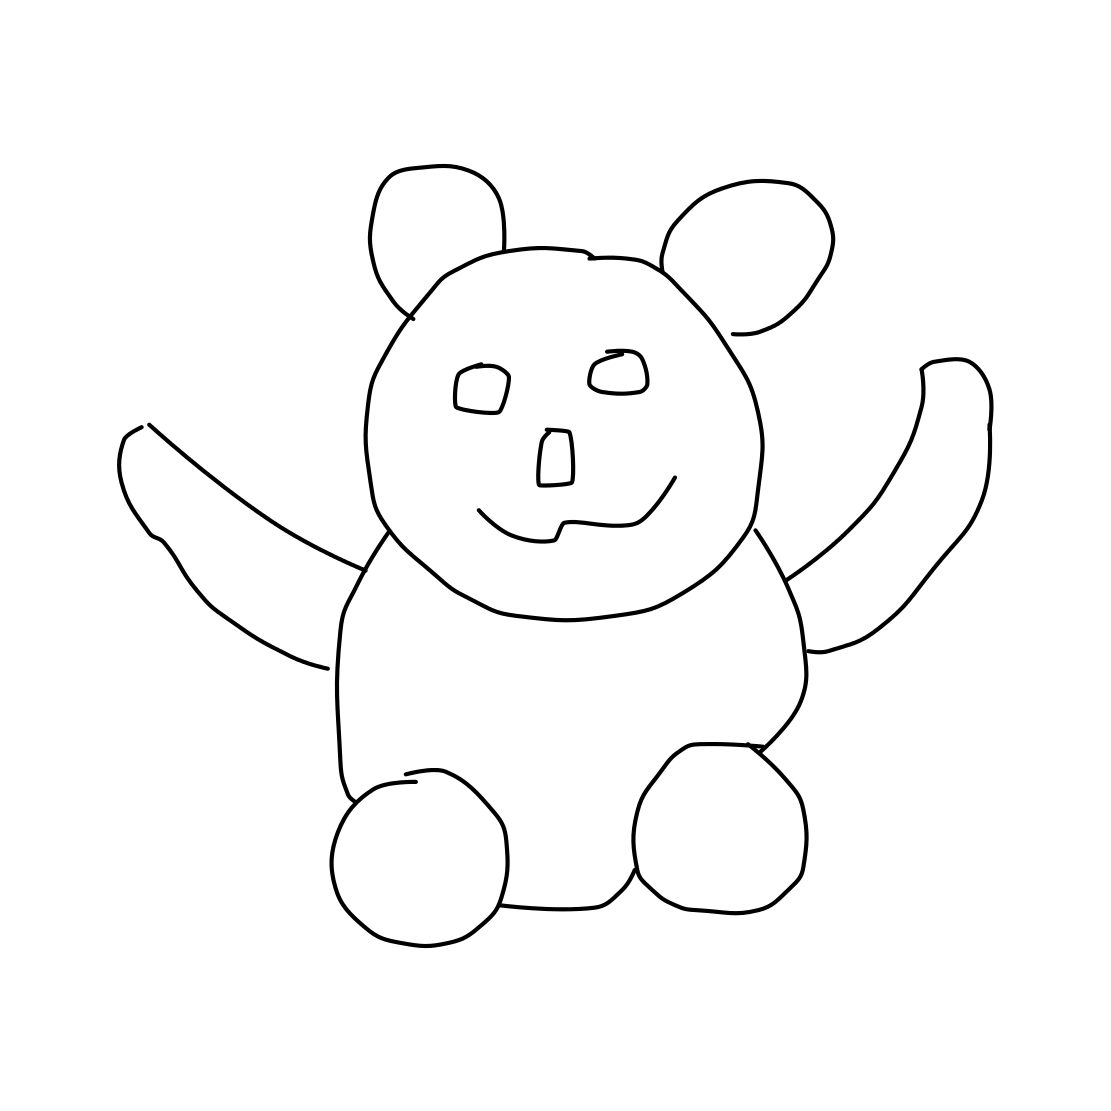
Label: teddy-bear